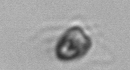
Label: Pyramimonas_morphotype1